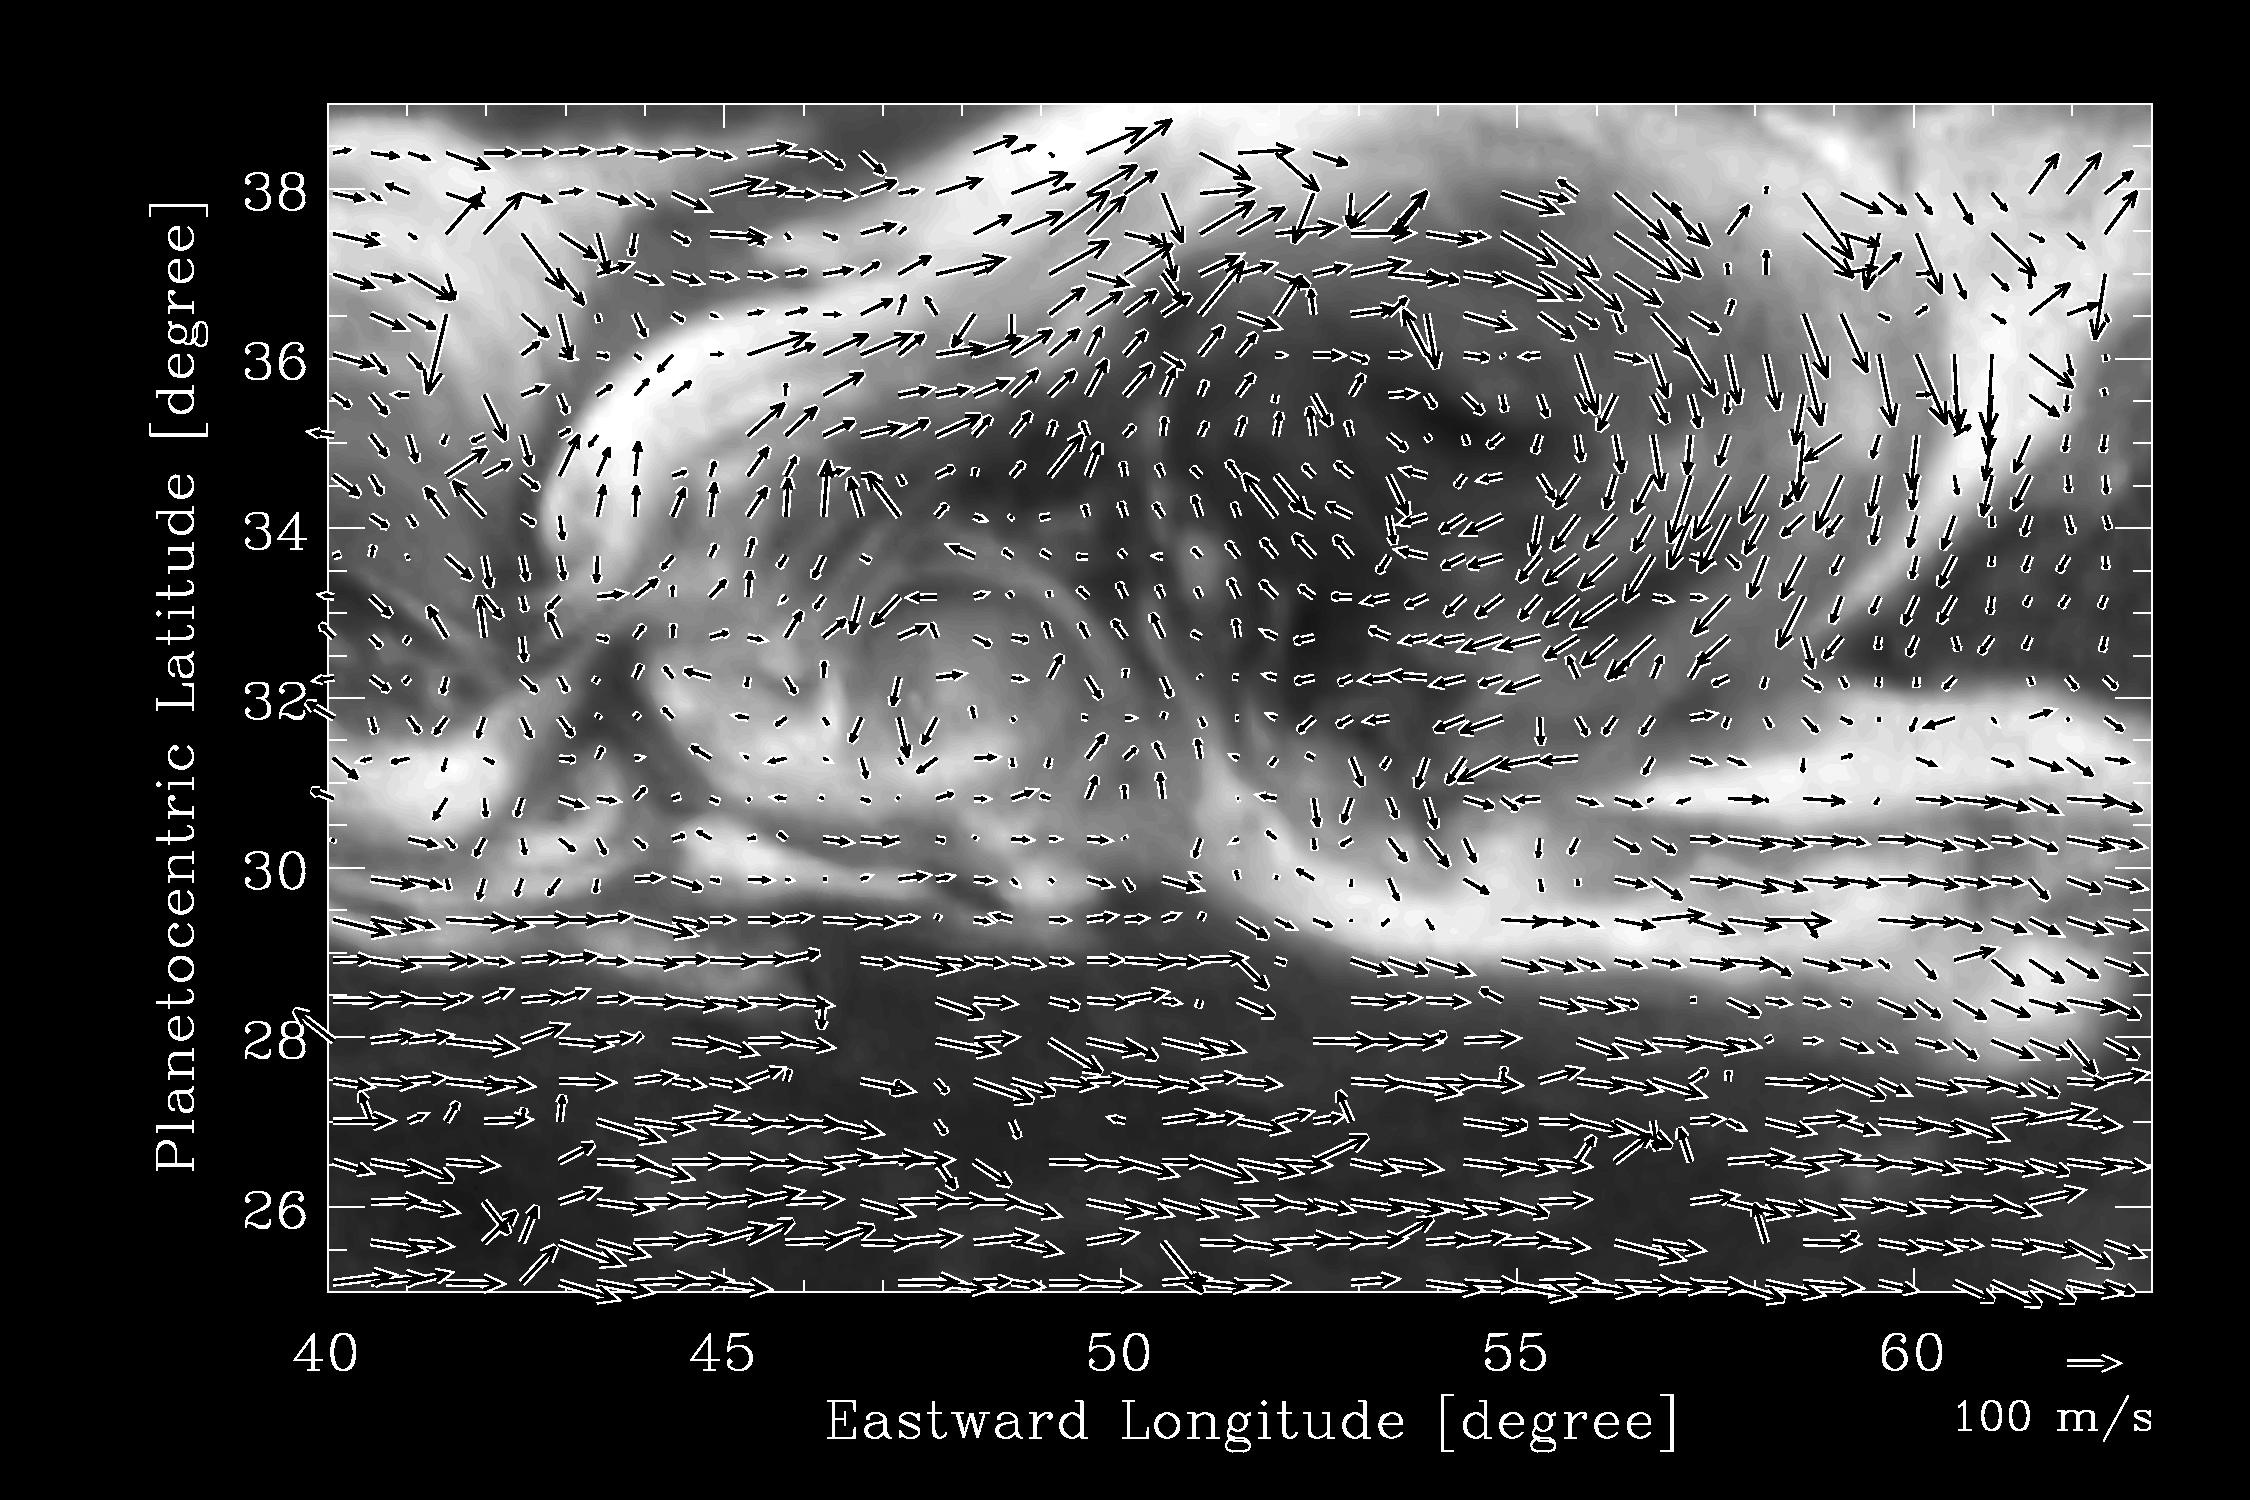
Which Way the Wind Blows Saturn, Cassini-Huygens